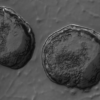
Label: not_dusty